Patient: sex F, age 52
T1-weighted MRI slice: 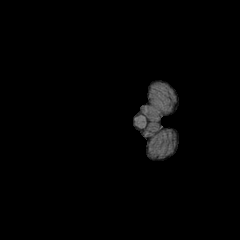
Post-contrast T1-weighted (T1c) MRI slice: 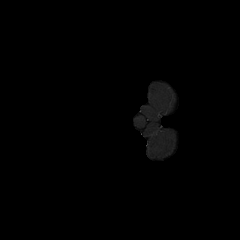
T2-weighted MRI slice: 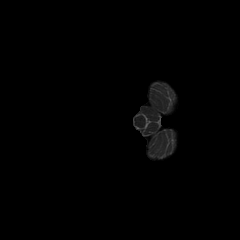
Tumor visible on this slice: no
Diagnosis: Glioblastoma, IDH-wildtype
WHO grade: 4